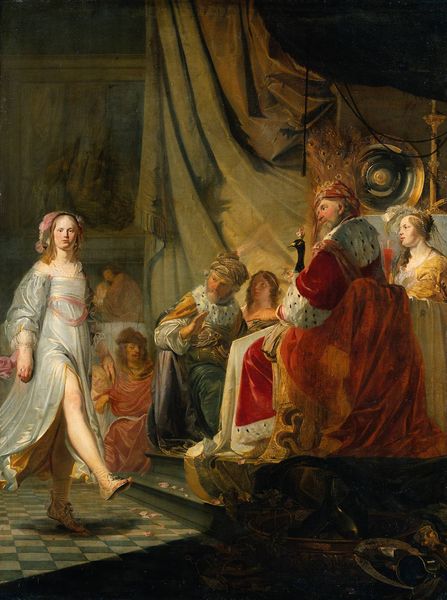
Titel: Salome tanzt für Herodes
Künstler: Jacob Hogers
Standort: Amsterdam
Institution: Rijksmuseum
Schlagwörter: dunkel, feder, fuß, gemälde, mann, nackt, rubens, vogel, weiß, frauen, menschen, mädchen, sitzen, femmes, frau, kariert, kleid, lampe, männer, szene, tisch, zimmer, blick, dame, rot, schleier, tier, tuch, gesellschaft, malerei, tanz, mütze, barock, hermelin, herodes, johannes, pelz, salome, samt, schale, bild, innenraum, schauen, vorhang, öl, gehen, boden, gewand, gold, interieur, mantel, stoff, stoffe, tücher, adel, decke, gewänder, personen, tanzen, tänzerin, krone, rosa, bein, pflaster, zuschauer, laufen, hof, saal, fliessen, treppe, gefolge, kaiser, könig, thron, wein, barbe, manteau, atelier, draperie, kerze, bett, robe, leuchter, stufen, sandalen, faltenwurf, strauß, kreuz, palast, barfuß, jungfrau, blanc, fliesen, fraue, gehn, herrscher, hrmelin, kardinal, nerz, pfau, pilatus, schach, schritt, trohn, tron, kacheln, rüstung, hel, schreiten, schreitend, blanche, chambre, rouge, könige, königin, femme, vorhand, peintre, turban, orange, peinture, purpur, zepter, mamor, fau, roi, applaus, rideau, pierrot, fürsten, zobel, hommes, untertan, danse, mmer, montrer, jambe, chaussure, danser, dungel, danseuse, künig, mnner, rideaux, beifall, peintures, umhang szepter, fakten, fu0, courtisans, marchieren, kachen, ermine, rouqine, courtiers